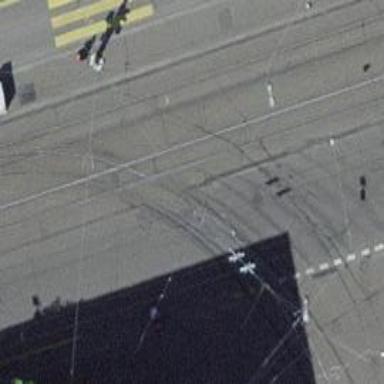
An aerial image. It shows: Tram crossing on the railway.